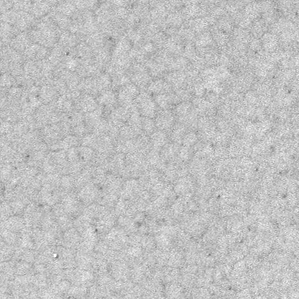
Label: frost